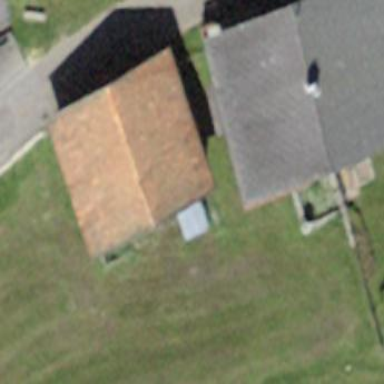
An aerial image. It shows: Simple and straightforward house.